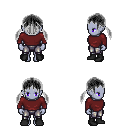
a pixel art fantasy rpg character, female body template, dark elf, purple skin, maroon long-sleeve shirt, metal pants, gray twin-tailed hairstyle, black shoes, four views (front, back, left, right), 2x2 character sprite sheet, small pixel art, hard edges, no anti-aliasing